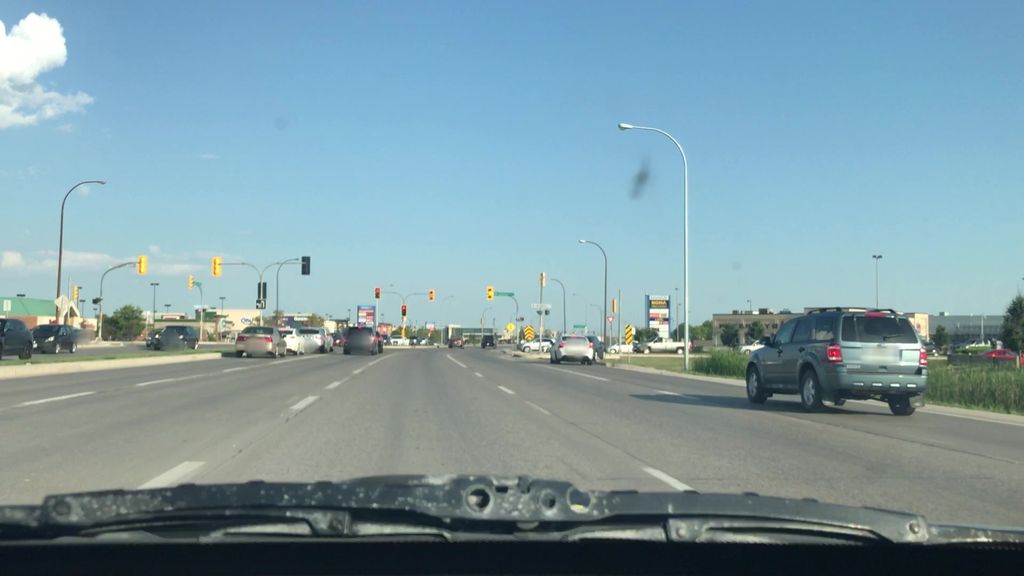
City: winnipeg